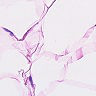
Metastatic tissue present: no